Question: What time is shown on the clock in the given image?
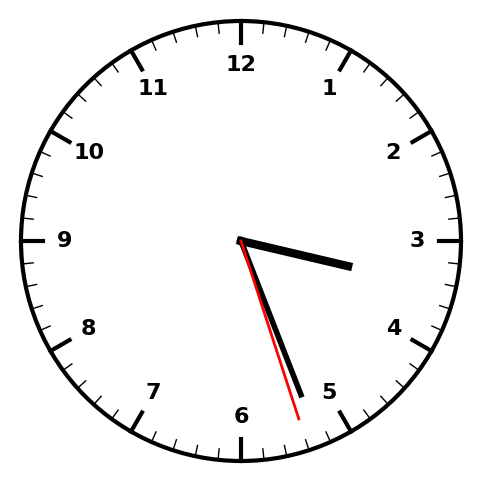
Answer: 03:26:27